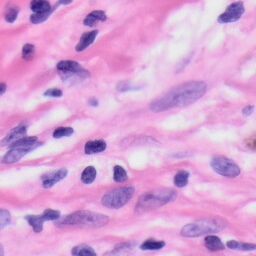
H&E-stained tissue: Skin